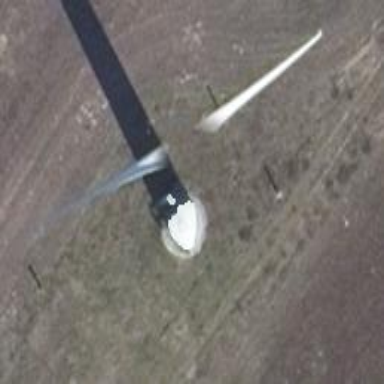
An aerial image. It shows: Wind generator in the form of horizontal axis wind turbine.